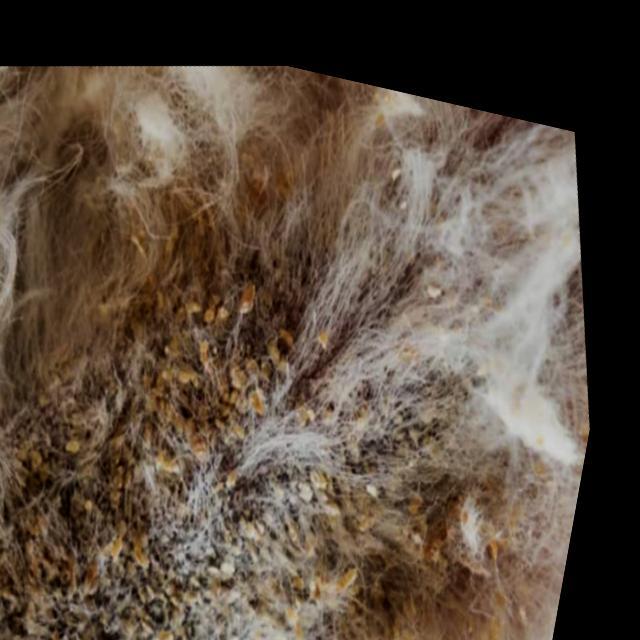
Canine fungal skin infection — characterized by alopecia, scaling, crusting, and circular lesions. Common agents include Malassezia and Candida species.